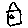
Label: house